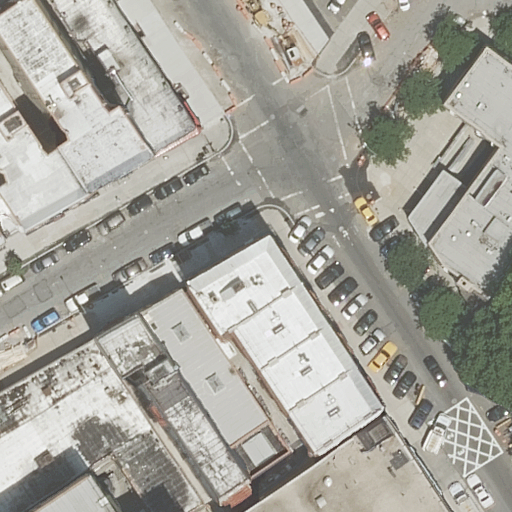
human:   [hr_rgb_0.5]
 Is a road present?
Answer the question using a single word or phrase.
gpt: yes

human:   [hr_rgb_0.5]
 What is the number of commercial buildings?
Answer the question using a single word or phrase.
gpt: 0

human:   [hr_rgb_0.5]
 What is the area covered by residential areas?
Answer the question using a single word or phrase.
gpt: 4140m2

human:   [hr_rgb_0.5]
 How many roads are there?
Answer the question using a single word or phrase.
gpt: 3

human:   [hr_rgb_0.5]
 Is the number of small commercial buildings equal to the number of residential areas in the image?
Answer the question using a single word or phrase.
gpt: no

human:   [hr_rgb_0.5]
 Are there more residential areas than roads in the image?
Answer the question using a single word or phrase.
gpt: no

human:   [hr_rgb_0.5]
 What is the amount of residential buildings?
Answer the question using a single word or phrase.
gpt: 14

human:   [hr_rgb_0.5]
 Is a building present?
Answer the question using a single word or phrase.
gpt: yes

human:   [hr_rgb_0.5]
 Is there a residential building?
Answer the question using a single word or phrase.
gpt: yes

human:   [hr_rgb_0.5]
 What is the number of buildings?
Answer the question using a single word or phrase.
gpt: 14

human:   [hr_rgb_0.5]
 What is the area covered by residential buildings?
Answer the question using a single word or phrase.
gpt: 3674m2

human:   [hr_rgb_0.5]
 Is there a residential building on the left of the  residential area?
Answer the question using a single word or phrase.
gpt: yes

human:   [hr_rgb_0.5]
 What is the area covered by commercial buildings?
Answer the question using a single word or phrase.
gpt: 0m2

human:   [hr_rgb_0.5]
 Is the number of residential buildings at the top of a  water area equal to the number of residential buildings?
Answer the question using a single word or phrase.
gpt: no

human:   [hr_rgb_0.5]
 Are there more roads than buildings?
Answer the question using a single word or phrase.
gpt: no

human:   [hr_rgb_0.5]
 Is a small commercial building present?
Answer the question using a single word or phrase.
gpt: no

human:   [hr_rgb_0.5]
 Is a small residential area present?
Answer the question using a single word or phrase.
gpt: no

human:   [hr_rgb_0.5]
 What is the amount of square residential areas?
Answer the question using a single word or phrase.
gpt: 0

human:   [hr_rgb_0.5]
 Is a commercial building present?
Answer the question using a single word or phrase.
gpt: no

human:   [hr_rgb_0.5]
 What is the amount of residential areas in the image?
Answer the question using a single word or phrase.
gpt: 1

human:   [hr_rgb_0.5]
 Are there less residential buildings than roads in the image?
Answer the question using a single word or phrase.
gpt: no

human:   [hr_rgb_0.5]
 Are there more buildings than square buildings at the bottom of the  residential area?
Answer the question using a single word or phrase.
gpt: yes

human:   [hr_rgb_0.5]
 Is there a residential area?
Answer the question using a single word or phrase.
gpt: yes

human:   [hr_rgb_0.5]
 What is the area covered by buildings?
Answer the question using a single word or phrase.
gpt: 3674m2

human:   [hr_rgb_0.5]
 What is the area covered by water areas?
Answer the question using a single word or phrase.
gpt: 0m2

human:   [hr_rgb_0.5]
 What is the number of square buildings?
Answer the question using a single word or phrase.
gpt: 0

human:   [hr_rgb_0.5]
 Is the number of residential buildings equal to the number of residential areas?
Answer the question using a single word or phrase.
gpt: no

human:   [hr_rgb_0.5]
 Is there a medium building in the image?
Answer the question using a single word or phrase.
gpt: yes

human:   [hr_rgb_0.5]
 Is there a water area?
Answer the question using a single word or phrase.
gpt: no

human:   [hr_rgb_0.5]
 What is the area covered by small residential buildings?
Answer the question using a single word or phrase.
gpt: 58m2

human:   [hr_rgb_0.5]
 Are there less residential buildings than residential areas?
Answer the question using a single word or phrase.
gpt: no

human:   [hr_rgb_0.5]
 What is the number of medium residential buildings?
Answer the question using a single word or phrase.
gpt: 10

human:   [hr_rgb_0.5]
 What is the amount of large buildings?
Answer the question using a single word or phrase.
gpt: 2

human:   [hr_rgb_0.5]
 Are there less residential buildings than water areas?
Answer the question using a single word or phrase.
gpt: no

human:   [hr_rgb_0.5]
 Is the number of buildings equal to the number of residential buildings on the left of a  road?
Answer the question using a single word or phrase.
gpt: no

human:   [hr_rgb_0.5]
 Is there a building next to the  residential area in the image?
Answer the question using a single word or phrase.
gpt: yes

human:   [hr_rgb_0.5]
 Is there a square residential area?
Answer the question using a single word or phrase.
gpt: no

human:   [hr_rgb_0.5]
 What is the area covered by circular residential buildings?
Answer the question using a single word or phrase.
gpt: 0m2

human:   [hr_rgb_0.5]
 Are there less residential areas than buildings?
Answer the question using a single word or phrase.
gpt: yes

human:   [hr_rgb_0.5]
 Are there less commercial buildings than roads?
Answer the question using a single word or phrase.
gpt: yes

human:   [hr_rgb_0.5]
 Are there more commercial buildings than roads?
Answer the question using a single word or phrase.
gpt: no

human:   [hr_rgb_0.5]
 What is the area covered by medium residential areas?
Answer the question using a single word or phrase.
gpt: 0m2

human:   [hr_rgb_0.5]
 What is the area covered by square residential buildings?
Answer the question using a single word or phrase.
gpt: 0m2

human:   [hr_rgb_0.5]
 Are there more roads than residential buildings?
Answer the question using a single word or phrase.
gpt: no

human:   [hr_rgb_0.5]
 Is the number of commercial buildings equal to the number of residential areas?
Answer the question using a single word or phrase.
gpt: no

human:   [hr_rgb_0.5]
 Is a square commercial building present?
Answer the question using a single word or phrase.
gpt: no

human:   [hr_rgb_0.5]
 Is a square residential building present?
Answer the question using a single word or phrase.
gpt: no

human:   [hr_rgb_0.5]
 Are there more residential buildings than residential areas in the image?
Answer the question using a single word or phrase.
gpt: yes

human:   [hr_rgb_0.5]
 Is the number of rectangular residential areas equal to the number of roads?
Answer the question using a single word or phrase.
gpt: no

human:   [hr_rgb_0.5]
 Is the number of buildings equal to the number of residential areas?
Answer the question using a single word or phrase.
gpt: no

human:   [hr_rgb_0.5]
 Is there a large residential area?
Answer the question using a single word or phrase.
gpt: yes

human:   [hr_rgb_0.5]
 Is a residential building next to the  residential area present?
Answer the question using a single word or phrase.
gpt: yes

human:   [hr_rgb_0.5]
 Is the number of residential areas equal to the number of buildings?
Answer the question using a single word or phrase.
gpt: no

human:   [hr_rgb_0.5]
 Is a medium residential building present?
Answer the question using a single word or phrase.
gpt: yes

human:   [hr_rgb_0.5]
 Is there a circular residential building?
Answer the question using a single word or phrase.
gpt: no

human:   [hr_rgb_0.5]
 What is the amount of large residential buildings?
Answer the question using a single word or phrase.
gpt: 2

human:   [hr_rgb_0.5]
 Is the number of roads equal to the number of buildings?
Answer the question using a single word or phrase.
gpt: no

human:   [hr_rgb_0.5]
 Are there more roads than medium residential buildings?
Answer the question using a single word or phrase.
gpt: no

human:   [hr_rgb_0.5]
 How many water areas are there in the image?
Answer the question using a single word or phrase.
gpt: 0

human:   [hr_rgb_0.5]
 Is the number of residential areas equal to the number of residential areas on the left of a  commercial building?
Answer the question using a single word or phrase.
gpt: no

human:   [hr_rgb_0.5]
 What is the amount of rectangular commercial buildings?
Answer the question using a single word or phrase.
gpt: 0

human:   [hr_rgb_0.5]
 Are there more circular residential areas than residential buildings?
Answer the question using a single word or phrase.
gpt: no

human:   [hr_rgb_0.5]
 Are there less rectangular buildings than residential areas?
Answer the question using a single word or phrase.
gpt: no

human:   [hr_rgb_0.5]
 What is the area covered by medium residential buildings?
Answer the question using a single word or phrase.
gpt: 2244m2